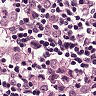
Metastatic tissue present: yes